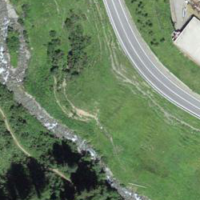
EUNIS habitat code: 26
Species observed at this site:
Linnaea borealis